Question: For example, I want to solve equation |x|+|y|=1 numerically, I would to get a rectangle. If I plot it out, it should be something like

It's a simple example. What I really want to solve is a equation like sin(x)sin(2y)+sin(y)sin(2x)=0.
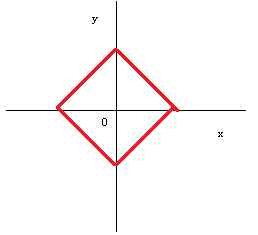
Answer: With your example equation, <URL> provides an analytic solution.
In general, however, given an equation f(x,y)=0 it may not be possible to find an analytic solution. In that case I suggest:
1. Define a target x, y area and generate random samples within it.
2. Compute z = abs(f(x,y)) at the sample points.
3. Sort the values of z and define the approximate solution set as a given proportion of the lowest values. f = @(x,y) sin(x).*sin(2*y)+sin(y).*sin(2*x); %// your example function
N = 1e7; %// number of samples
proportion = 1e-2; %// choose to achieve thin lines in solution set
xmin = -10; xmax = 10; %// x limits of target area
ymin = -10; ymax = 10; %// y limits of target area
x = xmin+(xmax-xmin)*rand(1,N);
y = ymin+(ymax-ymin)*rand(1,N);
z = abs(f(x,y));
[zsort isort] = sort(z);
n = round(N*proportion);
plot(x(isort(1:n)),y(isort(1:n)),'b.','markersize',.1)
axis square